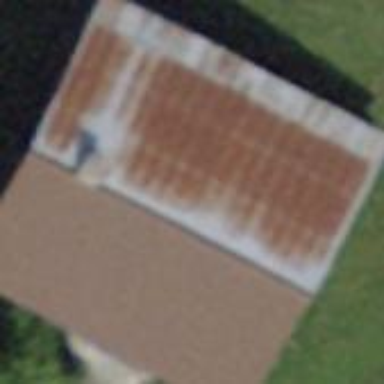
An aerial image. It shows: Cabin.